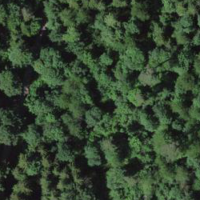
EUNIS habitat code: 41
Species observed at this site:
Phyllobius glaucus
Acer pseudoplatanus